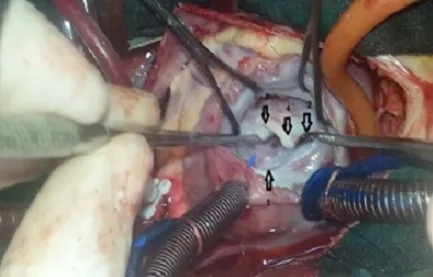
Intraoperative view of the mitral valve from the left atrial side shows: 1-2: different mitral orifices; 3: mitral cleft; 4: bridge.
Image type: medical_photograph (other_medical_photograph)